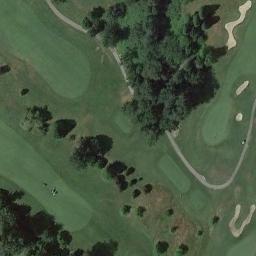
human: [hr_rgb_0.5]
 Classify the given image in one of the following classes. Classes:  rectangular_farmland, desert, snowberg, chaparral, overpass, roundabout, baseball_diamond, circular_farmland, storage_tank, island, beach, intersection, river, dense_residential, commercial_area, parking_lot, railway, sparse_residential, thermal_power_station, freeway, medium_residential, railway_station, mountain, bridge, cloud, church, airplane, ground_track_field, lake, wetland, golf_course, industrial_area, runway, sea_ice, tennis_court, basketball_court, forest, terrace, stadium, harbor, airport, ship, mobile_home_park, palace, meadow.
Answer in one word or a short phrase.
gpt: golf_course